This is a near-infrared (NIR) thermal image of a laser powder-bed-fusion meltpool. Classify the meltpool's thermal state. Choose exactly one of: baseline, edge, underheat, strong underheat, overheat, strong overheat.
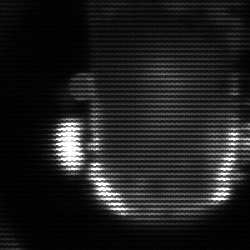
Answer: baseline